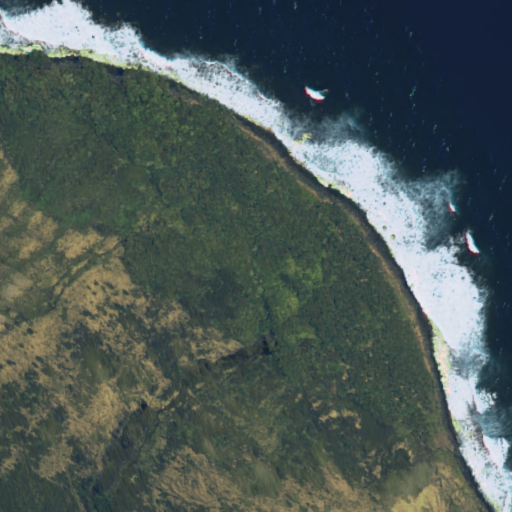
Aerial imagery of cape in Hawaii named Laupāhoehoe Iki containing only unknown